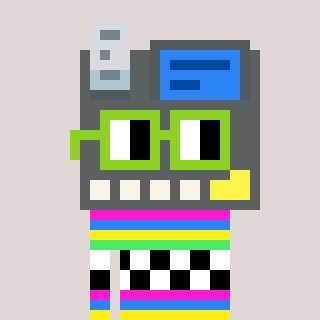
a pixel art character with square light green glasses, a cash register-shaped head and a grayscale-colored body on a warm background